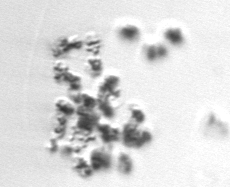
Label: Phaeocystis